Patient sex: F
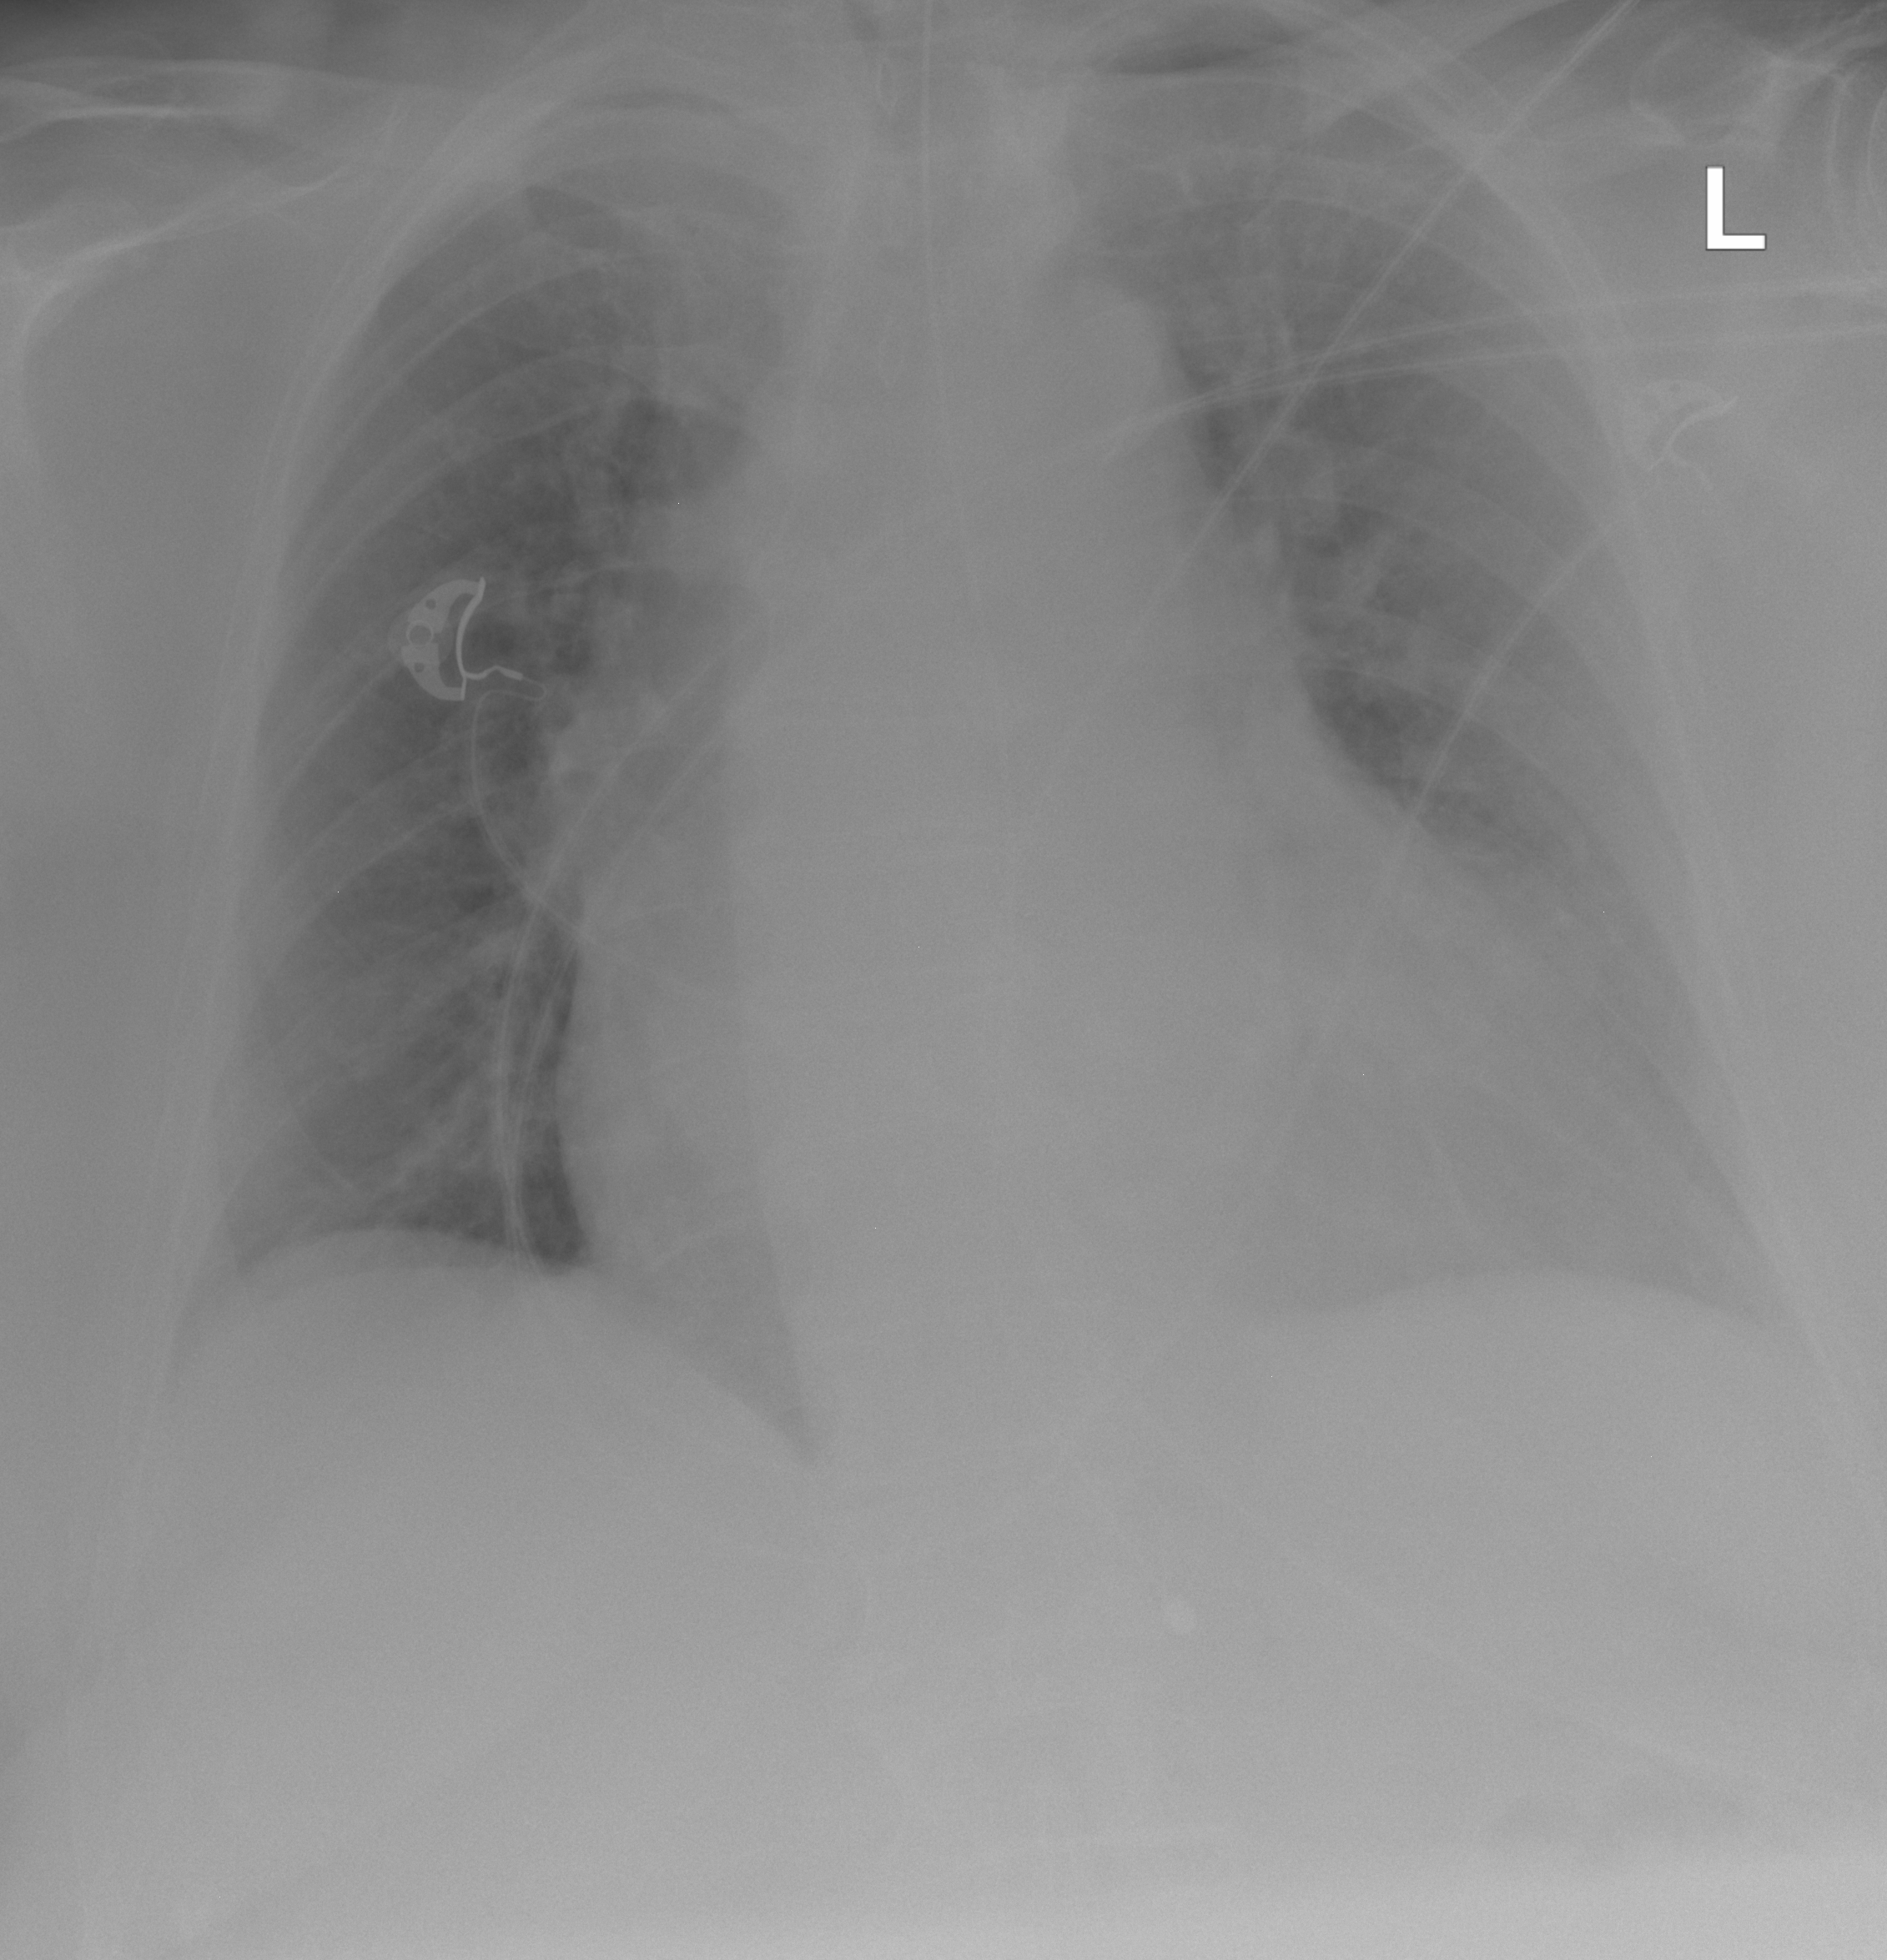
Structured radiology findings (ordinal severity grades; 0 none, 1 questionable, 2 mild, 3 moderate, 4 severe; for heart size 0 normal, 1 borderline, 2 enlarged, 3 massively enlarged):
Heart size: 2
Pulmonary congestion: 2
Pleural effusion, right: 0
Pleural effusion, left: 0
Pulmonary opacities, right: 0
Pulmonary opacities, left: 0
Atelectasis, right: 0
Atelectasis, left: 0